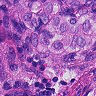
Metastatic tissue present: yes